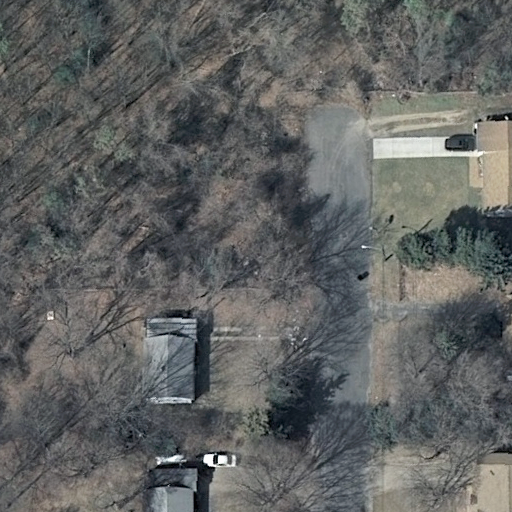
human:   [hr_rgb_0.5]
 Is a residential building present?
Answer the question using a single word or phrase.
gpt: yes

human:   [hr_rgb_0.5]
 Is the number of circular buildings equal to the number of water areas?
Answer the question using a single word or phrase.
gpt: yes

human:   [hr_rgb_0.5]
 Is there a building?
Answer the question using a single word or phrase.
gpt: yes

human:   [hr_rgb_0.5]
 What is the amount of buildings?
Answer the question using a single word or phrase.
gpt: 5

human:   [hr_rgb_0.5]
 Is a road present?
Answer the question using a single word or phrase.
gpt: yes

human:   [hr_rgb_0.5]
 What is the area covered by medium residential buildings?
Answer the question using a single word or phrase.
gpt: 485m2

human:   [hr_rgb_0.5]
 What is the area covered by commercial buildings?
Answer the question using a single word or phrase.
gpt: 0m2

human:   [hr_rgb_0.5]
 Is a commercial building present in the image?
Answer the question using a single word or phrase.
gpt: no

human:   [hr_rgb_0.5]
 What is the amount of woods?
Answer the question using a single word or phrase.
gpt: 1

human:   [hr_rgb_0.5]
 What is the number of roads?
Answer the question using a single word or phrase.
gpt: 1

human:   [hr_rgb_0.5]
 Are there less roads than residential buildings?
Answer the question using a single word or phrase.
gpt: yes

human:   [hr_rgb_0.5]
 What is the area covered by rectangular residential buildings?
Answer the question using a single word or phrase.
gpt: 498m2

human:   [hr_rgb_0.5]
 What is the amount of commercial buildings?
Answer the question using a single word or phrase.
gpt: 0

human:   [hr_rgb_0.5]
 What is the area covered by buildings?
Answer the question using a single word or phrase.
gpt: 637m2

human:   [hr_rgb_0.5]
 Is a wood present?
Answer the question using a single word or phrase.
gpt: yes

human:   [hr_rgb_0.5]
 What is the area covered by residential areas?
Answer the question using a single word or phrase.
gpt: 10599m2

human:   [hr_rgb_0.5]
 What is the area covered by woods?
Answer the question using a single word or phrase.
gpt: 10599m2

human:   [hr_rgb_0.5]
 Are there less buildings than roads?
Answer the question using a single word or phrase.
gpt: no

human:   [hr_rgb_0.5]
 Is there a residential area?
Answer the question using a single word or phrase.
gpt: yes

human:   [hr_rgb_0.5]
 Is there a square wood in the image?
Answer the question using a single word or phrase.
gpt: no

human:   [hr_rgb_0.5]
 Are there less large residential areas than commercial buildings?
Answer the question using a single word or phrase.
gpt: no

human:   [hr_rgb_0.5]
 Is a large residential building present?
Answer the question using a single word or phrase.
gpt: no

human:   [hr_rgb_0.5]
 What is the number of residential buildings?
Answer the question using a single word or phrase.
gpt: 5

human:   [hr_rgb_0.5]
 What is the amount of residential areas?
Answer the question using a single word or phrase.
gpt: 1

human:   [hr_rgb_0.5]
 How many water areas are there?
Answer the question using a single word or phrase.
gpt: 0

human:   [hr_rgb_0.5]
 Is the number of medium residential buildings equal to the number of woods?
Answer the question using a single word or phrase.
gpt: no

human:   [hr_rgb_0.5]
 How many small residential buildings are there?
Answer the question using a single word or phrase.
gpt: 2

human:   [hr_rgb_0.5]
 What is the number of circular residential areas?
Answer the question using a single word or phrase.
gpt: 0

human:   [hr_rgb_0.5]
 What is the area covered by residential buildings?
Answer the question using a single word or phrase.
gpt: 637m2

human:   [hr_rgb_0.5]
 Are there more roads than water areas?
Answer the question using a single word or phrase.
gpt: yes

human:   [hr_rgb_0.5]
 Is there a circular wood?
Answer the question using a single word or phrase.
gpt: no

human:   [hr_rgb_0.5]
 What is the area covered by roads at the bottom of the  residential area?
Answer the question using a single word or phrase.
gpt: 0m2

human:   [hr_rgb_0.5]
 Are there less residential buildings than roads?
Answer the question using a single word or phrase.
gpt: no

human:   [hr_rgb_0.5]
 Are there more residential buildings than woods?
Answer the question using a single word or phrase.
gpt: yes

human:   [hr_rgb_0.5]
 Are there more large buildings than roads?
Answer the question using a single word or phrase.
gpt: no

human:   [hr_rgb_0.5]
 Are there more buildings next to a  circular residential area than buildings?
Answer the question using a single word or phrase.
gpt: no

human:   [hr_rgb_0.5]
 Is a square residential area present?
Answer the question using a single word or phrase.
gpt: no

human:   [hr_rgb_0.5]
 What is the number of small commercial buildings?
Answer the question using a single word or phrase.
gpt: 0

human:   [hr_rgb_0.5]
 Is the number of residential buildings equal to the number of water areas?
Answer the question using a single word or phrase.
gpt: no

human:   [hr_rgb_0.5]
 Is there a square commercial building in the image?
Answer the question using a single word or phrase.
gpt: no

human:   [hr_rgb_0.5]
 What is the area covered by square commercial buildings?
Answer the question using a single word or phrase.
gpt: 0m2

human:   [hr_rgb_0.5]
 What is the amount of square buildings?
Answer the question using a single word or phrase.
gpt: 0

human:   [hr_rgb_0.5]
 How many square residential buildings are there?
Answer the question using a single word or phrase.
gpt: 0

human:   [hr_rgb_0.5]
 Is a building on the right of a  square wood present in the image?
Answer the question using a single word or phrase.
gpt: no

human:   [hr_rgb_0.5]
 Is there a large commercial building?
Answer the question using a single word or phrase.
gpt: no

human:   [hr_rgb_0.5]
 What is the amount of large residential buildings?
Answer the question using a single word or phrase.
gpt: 0

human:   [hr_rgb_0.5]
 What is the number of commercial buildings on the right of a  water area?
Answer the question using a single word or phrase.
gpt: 0

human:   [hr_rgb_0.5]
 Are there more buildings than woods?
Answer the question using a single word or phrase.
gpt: yes

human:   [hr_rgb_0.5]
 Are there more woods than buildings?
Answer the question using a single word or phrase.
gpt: no

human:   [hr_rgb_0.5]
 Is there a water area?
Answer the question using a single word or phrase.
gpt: no

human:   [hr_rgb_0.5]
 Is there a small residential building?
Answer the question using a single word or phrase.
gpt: yes

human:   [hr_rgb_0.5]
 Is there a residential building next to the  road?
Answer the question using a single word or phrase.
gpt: yes

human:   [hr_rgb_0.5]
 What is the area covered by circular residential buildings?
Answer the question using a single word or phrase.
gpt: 0m2

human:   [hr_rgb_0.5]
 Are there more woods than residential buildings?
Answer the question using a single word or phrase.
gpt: no

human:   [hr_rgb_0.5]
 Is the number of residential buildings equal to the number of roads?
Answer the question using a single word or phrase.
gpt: no

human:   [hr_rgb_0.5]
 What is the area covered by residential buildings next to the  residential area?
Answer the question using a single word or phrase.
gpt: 637m2

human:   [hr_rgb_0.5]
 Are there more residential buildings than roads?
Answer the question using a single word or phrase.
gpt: yes

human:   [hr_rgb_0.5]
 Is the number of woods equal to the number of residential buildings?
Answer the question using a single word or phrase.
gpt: no

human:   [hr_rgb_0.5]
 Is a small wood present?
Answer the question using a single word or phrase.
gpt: no

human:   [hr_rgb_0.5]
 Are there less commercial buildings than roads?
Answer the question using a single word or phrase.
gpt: yes

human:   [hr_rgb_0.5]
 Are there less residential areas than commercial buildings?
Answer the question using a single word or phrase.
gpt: no

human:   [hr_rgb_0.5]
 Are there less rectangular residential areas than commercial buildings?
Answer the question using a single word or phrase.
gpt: no

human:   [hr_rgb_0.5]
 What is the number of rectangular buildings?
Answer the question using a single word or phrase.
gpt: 4

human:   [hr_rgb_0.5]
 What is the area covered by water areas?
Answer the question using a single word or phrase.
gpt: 0m2